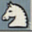
Piece: wN